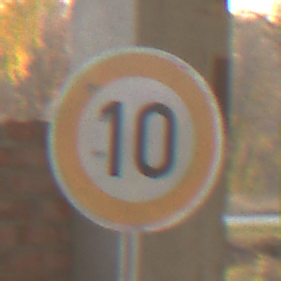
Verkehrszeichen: Geschwindigkeit10
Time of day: SunriseSunset
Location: Roofed (Suburban)
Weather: Clear
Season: NotSpecified
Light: Natural